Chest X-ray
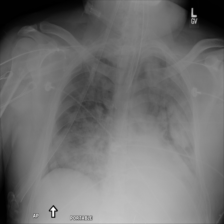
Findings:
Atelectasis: negative
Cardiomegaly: negative
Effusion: negative
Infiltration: positive
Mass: negative
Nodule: negative
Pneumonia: negative
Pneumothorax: negative
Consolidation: negative
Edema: negative
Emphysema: negative
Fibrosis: negative
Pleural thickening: negative
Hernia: negative